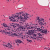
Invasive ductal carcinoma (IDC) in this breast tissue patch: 0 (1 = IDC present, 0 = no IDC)